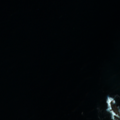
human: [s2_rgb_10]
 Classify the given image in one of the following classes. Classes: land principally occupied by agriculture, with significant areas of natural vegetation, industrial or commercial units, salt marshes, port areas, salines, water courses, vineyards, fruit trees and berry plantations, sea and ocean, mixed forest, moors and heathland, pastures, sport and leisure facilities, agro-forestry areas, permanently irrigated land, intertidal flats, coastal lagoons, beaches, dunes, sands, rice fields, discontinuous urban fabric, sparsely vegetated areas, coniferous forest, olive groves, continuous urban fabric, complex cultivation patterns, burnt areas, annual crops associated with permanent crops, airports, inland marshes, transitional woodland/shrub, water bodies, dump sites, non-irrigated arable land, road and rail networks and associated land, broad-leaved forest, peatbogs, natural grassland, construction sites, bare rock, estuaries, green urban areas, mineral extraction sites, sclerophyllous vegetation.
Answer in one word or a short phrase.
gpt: sea and ocean